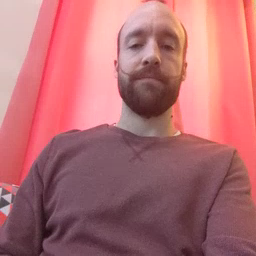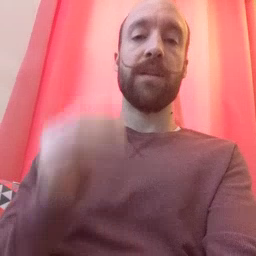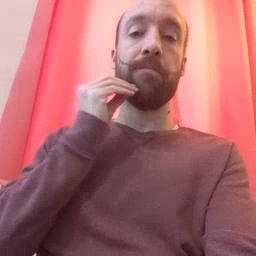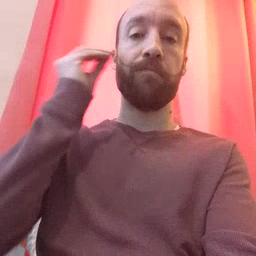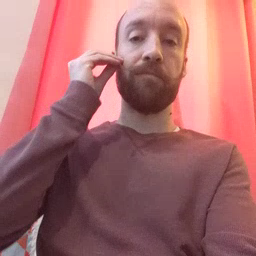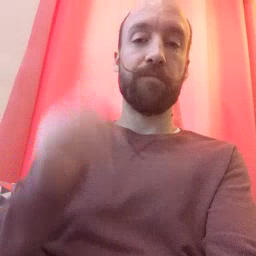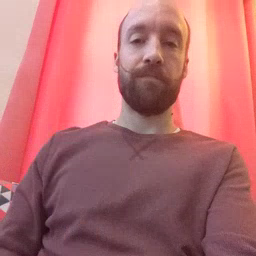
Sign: home